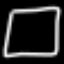
Label: square